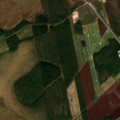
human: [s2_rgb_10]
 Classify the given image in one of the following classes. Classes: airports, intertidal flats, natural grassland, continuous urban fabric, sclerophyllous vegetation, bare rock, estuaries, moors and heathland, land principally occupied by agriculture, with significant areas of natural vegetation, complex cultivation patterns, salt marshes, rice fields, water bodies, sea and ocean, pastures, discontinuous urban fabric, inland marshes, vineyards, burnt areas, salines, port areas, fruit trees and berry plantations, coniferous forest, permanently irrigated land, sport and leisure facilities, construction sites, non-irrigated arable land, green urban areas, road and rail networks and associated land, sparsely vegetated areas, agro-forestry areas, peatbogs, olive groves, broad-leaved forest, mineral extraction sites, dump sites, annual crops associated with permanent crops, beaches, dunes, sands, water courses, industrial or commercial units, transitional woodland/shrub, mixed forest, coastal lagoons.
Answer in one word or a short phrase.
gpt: non-irrigated arable land, land principally occupied by agriculture, with significant areas of natural vegetation, coniferous forest, mixed forest, transitional woodland/shrub, peatbogs